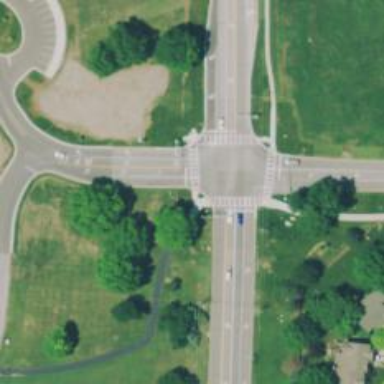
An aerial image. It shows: Marked crossing on the road.